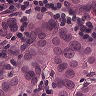
Metastatic tissue present: yes